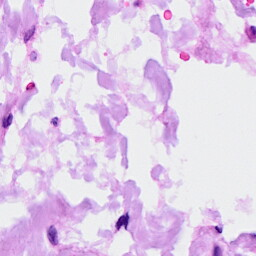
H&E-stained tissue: Ovarian